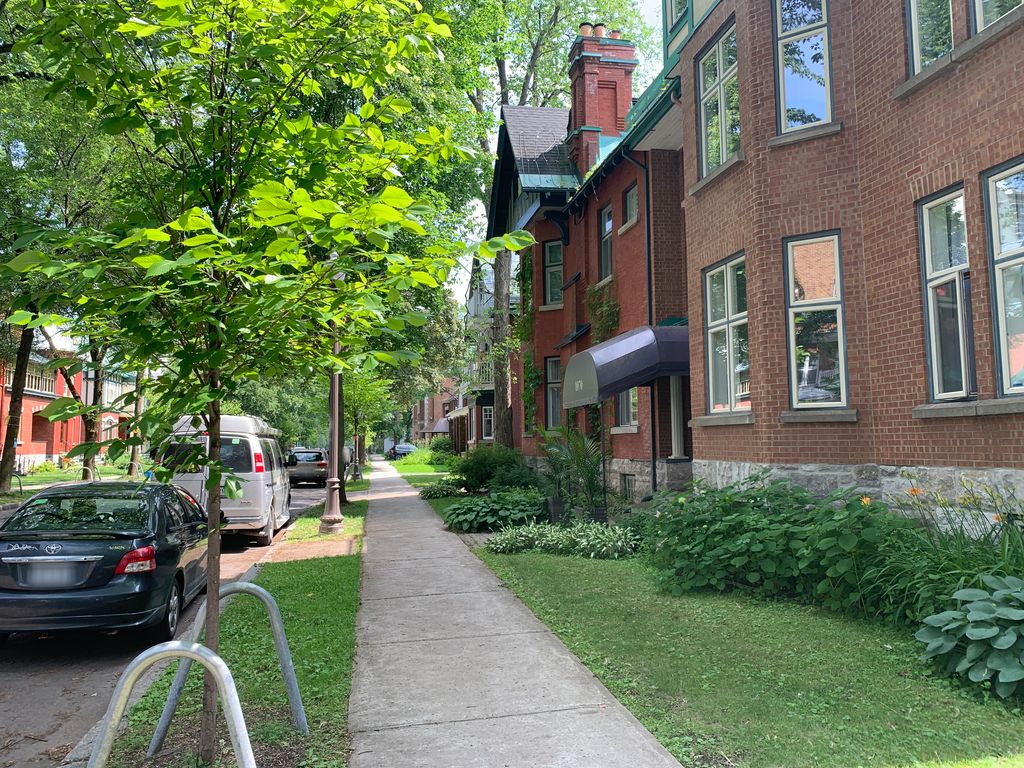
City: quebec_city